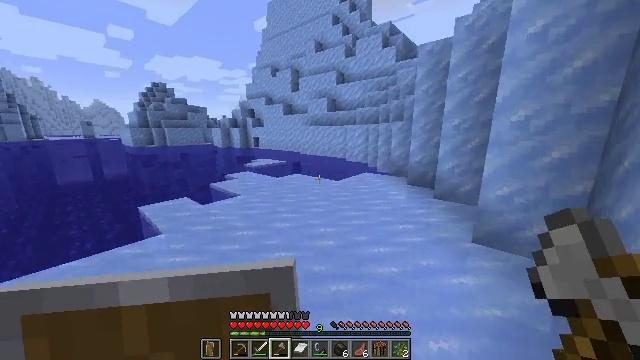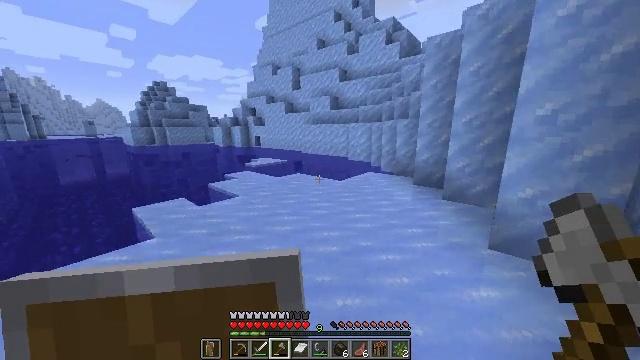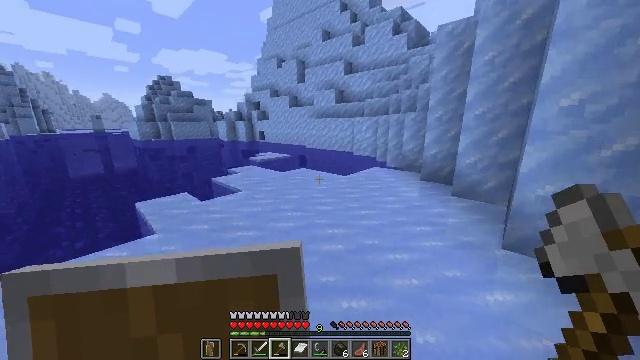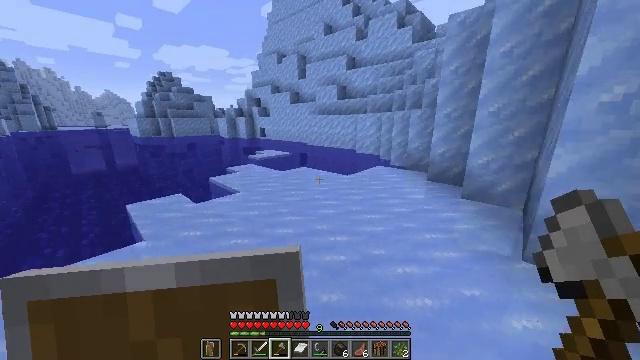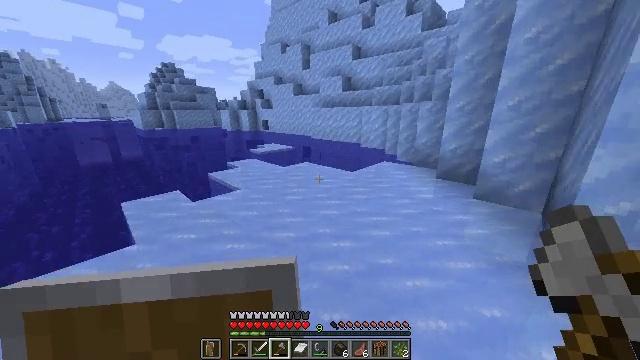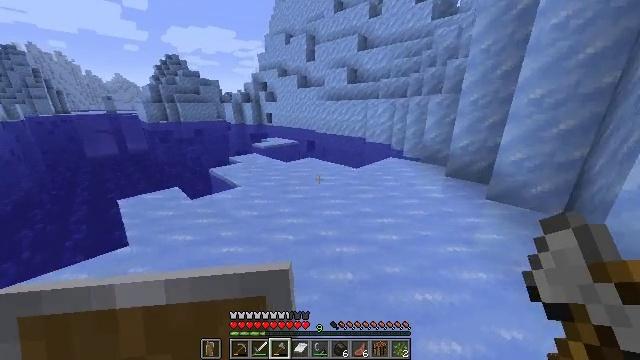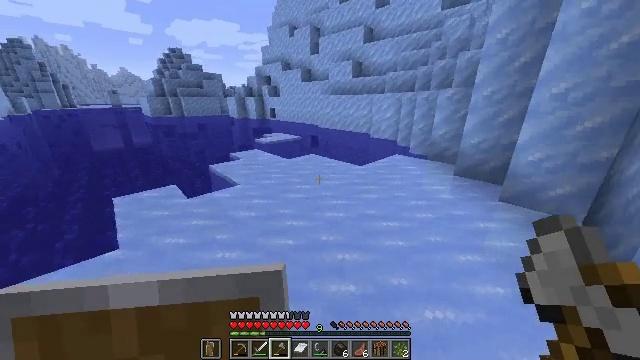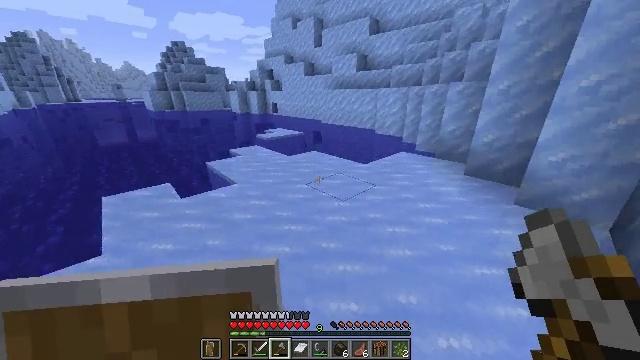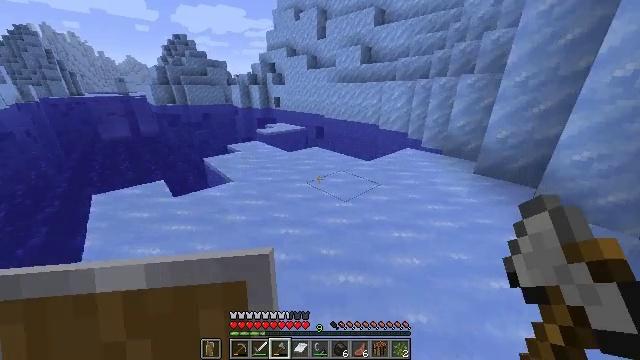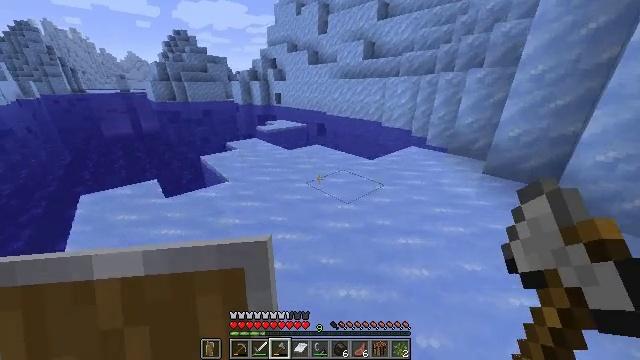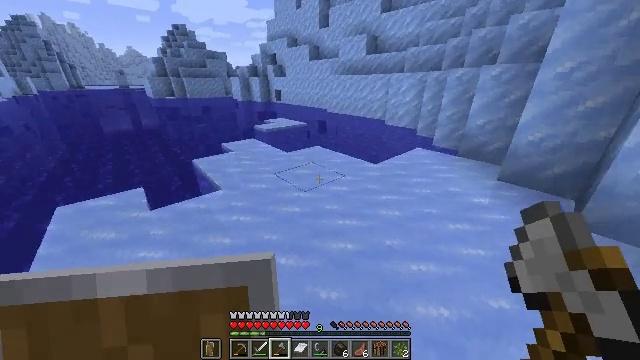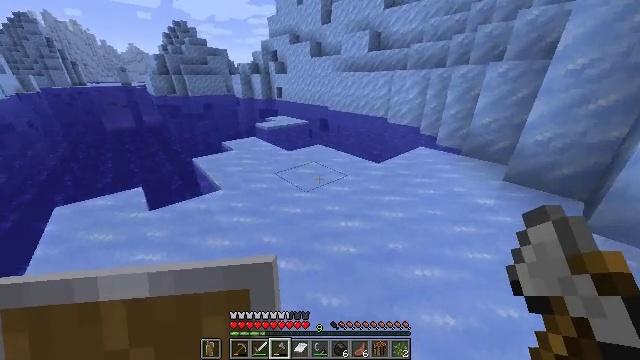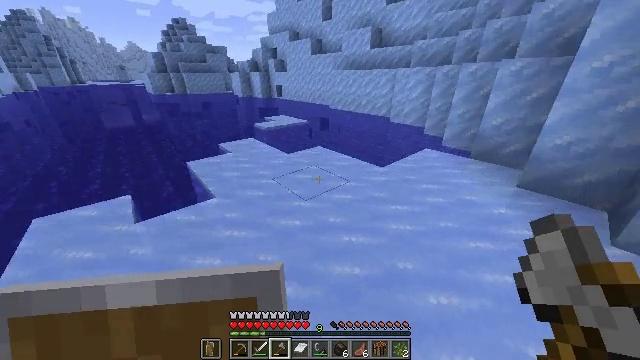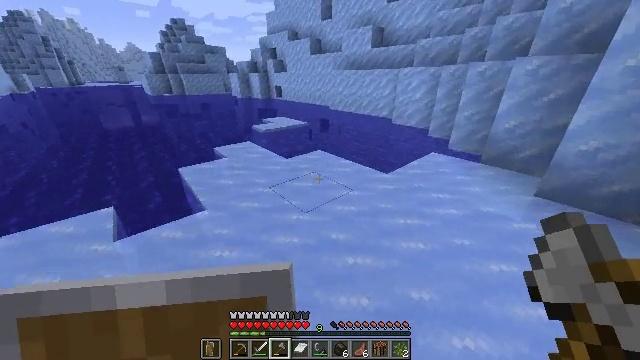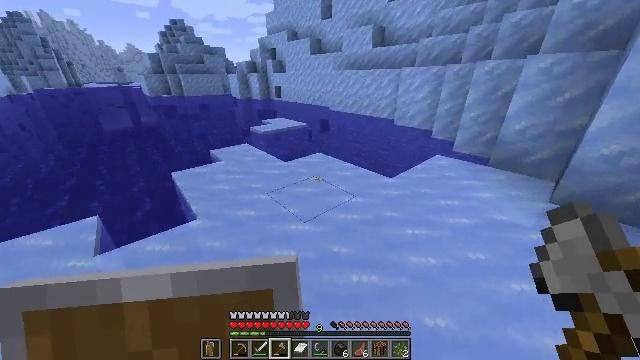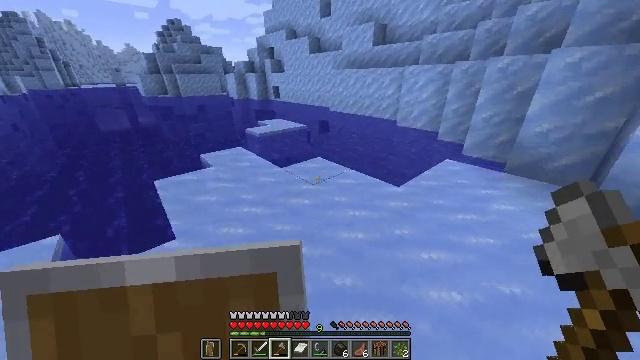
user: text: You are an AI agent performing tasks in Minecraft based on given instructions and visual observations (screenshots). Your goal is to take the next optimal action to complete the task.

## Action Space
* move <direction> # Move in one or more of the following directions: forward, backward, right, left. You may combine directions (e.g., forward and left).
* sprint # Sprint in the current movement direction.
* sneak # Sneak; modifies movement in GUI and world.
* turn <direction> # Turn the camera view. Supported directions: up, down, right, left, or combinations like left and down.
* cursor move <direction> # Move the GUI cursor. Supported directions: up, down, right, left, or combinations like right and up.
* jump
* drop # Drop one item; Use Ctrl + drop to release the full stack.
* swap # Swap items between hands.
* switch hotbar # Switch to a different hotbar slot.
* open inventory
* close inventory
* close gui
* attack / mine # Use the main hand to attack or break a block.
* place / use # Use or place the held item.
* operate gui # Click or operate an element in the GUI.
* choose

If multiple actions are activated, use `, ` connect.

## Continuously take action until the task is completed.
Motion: motion action
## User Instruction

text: Harvest packed ice from cold regions.
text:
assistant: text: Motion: move forward, sprint
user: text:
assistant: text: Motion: move forward, sprint, turn left and down
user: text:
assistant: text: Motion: move forward, sprint
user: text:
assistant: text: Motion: move forward, sprint, turn left and down
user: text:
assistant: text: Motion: move forward, sprint, turn left and down
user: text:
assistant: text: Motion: move forward, sprint, turn left and down
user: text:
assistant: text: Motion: move forward, sprint, turn down
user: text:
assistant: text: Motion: move forward, turn down
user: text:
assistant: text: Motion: move forward
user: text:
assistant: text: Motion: move forward
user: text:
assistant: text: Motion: move forward
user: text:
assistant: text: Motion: move forward
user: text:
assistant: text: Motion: move forward
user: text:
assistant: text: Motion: move forward
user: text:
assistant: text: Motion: move forward
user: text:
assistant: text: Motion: move forward and move right, turn right and up
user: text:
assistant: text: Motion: move forward and move right, turn right and up
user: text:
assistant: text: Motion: move forward and move right, turn right and up
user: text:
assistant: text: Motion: move forward and move right, turn right and up
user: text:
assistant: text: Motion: move forward and move right, turn right and up
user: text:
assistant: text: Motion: move forward and move right, turn right and up
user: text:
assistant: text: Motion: move forward and move right
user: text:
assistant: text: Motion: move forward and move right
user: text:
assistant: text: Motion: move forward and move right
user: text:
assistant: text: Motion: move forward and move right
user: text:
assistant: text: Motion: move forward and move right
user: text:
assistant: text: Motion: move forward and move right
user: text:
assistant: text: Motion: move forward and move right
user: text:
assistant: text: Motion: move right
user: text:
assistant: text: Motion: move right